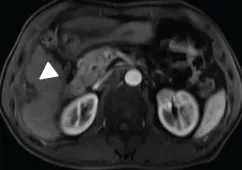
Radiological response evaluation of the liver during the clinical course. (D) Contrast-enhanced MRI showed no active lesions in the liver (white arrowhead) 3 months after surgical resection of the liver metastases.
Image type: radiology (mri)